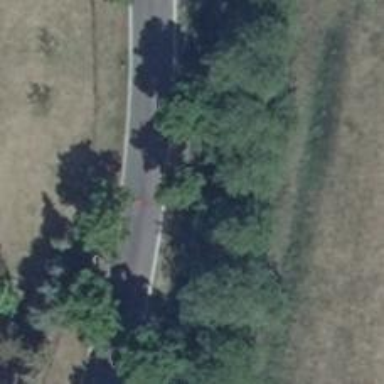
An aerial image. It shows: Row of deciduous broadleaved trees.